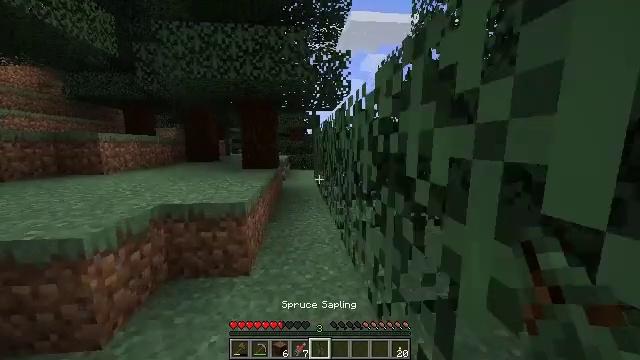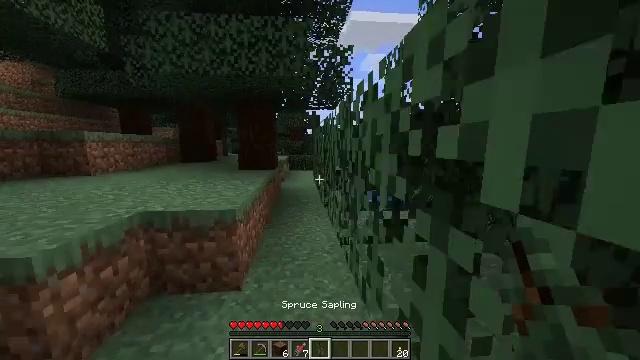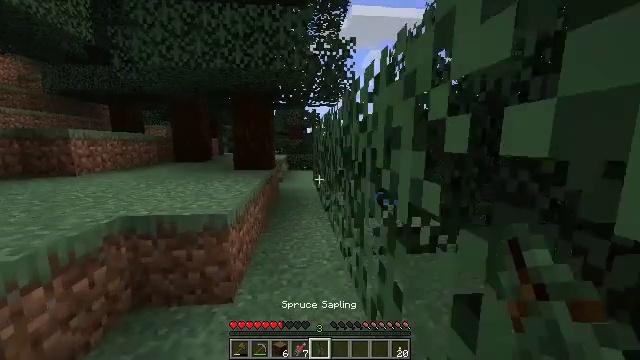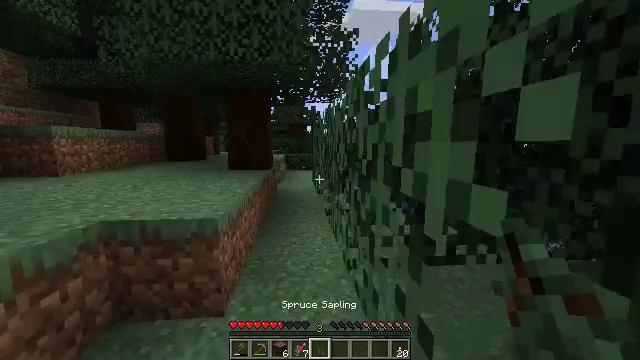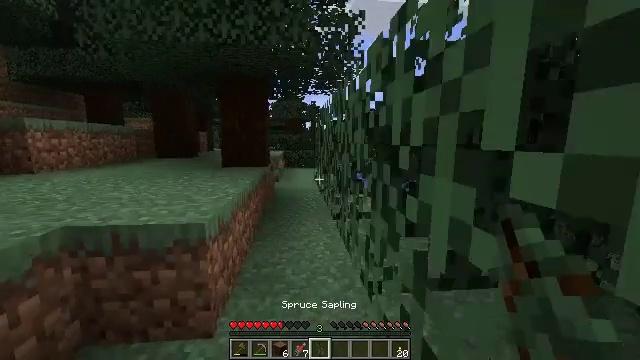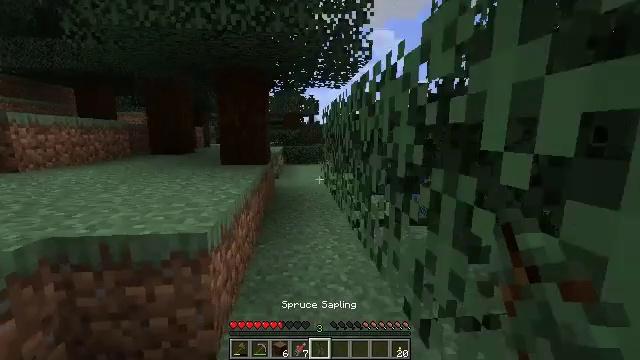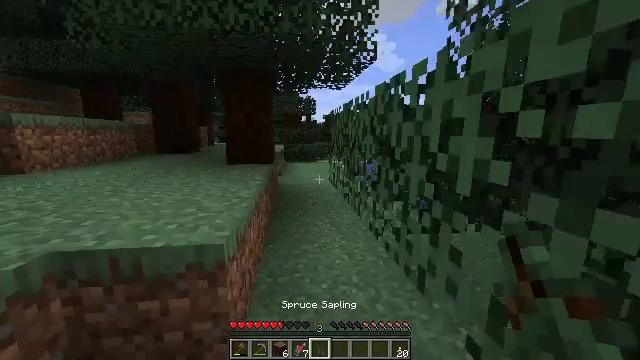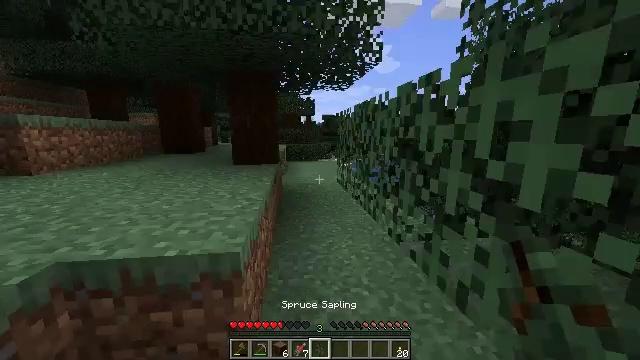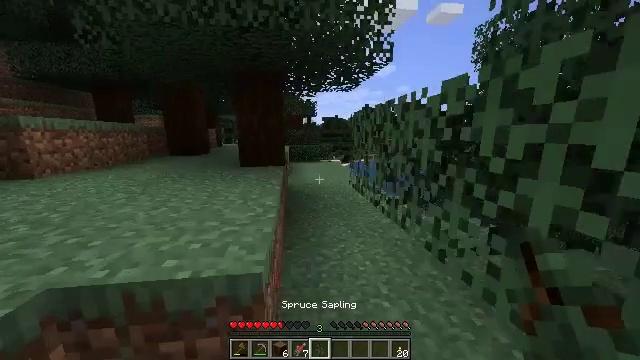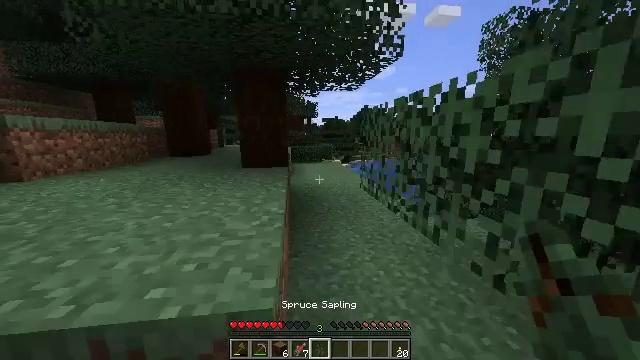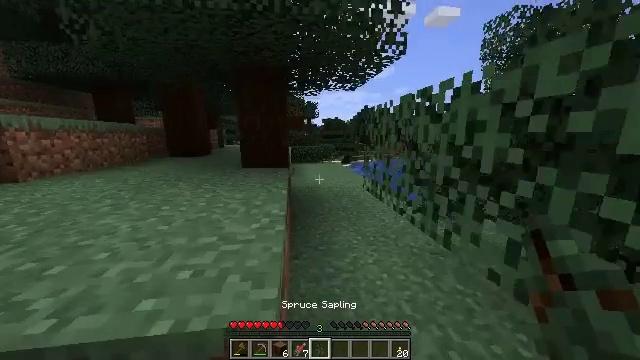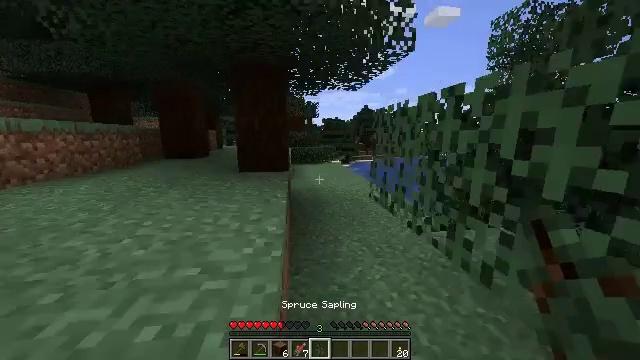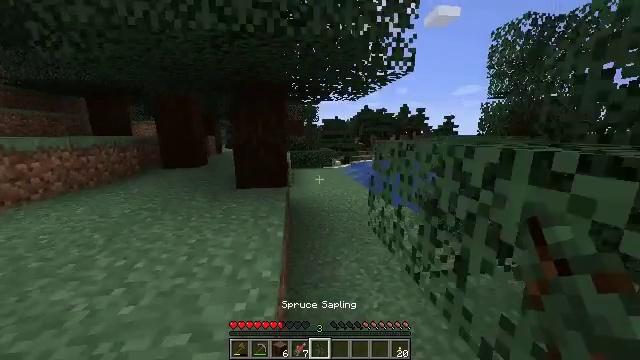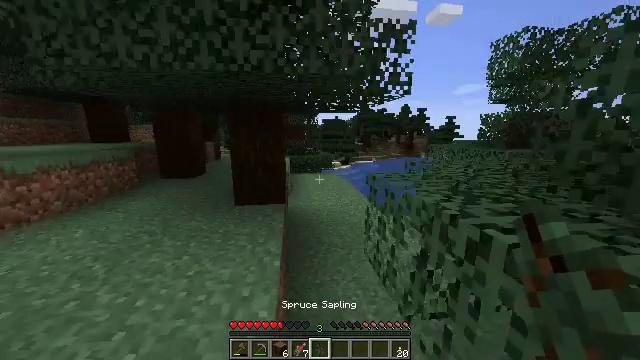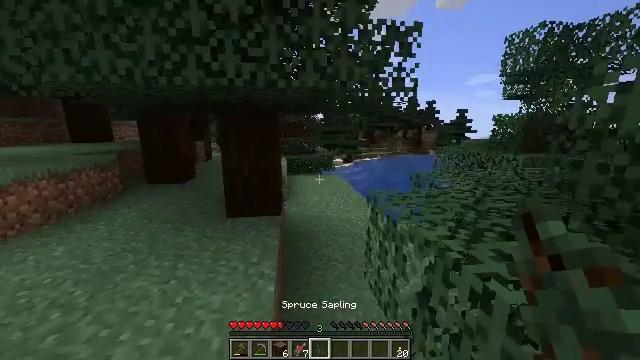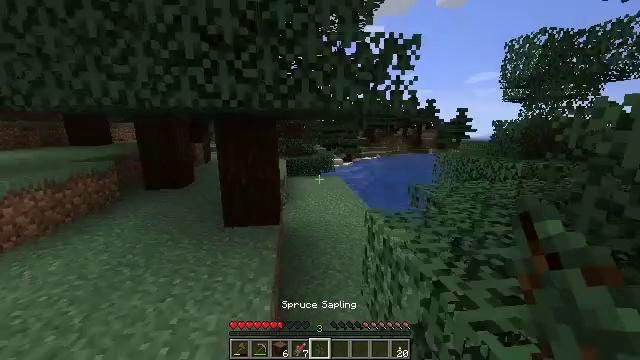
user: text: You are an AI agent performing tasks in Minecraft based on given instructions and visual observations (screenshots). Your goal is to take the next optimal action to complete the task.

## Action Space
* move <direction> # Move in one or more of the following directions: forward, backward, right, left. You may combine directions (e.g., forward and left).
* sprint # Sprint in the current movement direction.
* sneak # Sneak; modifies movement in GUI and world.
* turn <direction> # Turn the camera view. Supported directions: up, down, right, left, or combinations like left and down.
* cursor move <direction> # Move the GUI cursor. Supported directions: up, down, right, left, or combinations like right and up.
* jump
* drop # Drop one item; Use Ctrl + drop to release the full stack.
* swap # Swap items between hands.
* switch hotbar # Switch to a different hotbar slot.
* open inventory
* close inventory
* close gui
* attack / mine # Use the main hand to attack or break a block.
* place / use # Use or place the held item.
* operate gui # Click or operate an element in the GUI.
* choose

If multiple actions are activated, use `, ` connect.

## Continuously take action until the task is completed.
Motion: motion action
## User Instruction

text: Remove a spruce sapling from the inventory.
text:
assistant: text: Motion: move forward, sprint
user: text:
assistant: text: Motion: move forward, sprint
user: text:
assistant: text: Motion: move forward, sprint
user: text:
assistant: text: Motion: move forward and move left, sprint
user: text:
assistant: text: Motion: move forward and move left, sprint
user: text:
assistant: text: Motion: move forward and move left, sprint
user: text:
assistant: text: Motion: move forward and move left, sprint
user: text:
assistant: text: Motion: move forward, sprint
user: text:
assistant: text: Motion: move forward, sprint
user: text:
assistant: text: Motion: move forward, sprint
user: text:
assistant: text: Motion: move forward, sprint, jump
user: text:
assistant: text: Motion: move forward, sprint, jump
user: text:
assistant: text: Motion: move forward, sprint, jump
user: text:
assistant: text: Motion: move forward, sprint, jump
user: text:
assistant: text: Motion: move forward, sprint, jump
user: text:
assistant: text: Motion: move forward, sprint, jump
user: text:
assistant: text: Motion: move forward, sprint, jump
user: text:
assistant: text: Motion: move forward, sprint, jump
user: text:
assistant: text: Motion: move forward, sprint, jump
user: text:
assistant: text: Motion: move forward, sprint, jump, drop
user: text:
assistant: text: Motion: move forward, sprint, jump, drop
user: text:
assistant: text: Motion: move forward, sprint, jump, drop
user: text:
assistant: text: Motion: move forward, sprint, jump
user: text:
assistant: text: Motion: move forward, sprint, jump
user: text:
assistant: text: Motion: sprint, jump